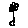
Label: flower